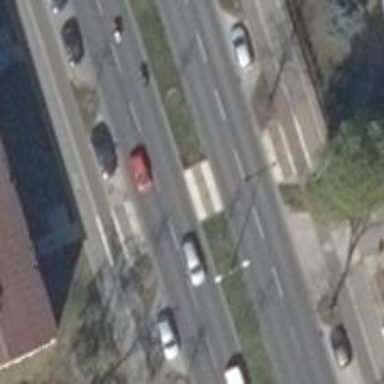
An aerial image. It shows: Footway located on traffic island.